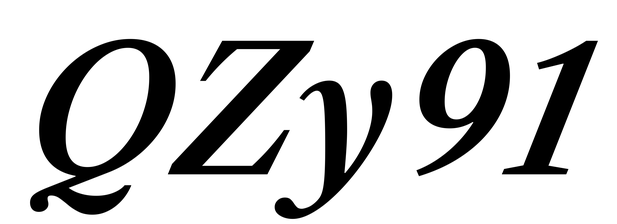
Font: LibreCaslonText-Italic_SemiBold_Italic